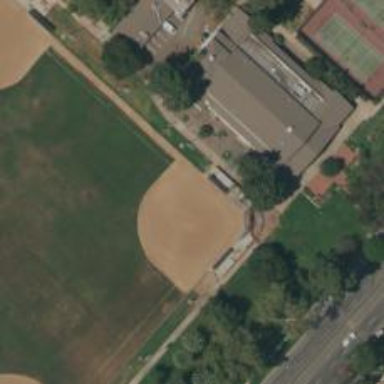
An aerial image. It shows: Baseball pitch for leisure and sports activities.